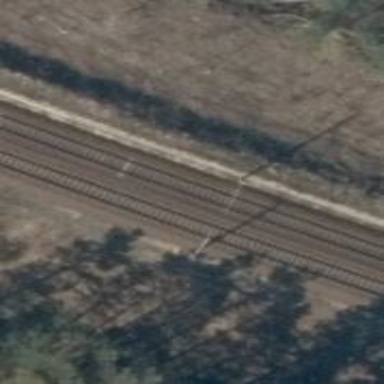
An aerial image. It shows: Milestone along the railway with catenary mast.